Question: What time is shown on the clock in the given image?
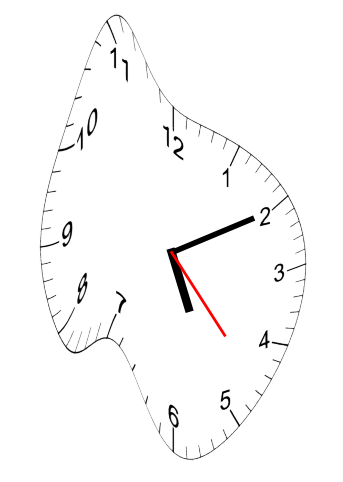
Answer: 05:10:23